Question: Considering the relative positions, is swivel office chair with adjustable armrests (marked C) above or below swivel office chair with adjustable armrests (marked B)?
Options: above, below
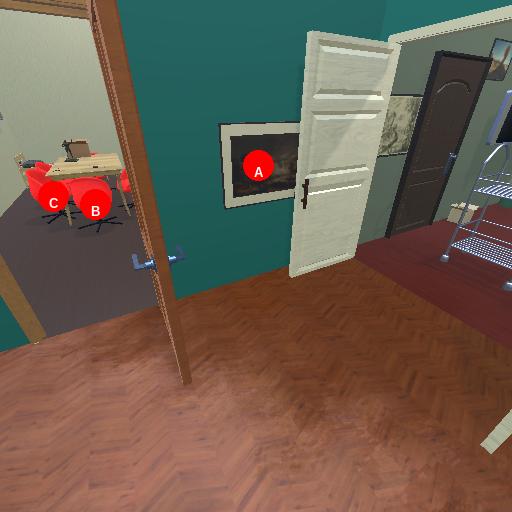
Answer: above